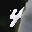
Label: 4